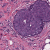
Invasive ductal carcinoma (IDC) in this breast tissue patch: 0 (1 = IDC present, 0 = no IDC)